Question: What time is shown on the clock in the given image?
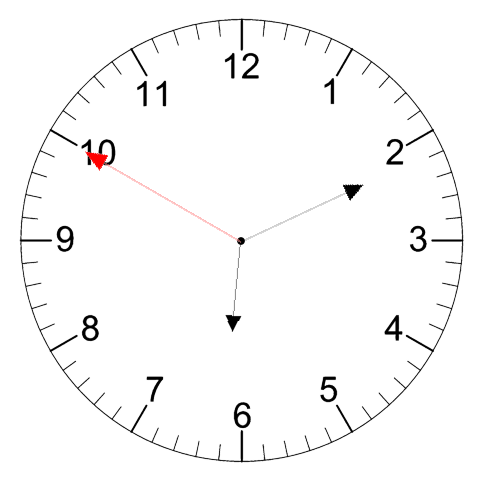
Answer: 06:10:50